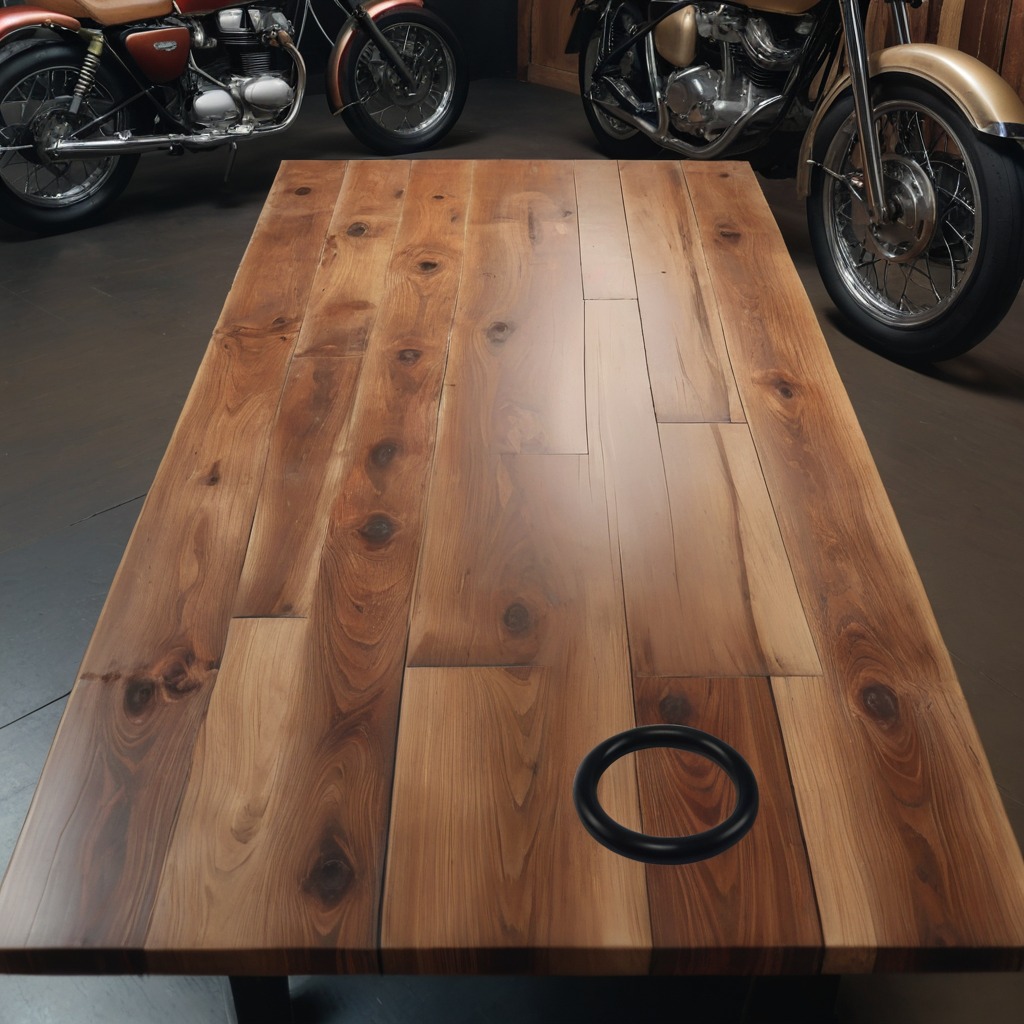
A rubber O-ring is lying on the wooden table in the vintage motorcycle garage.